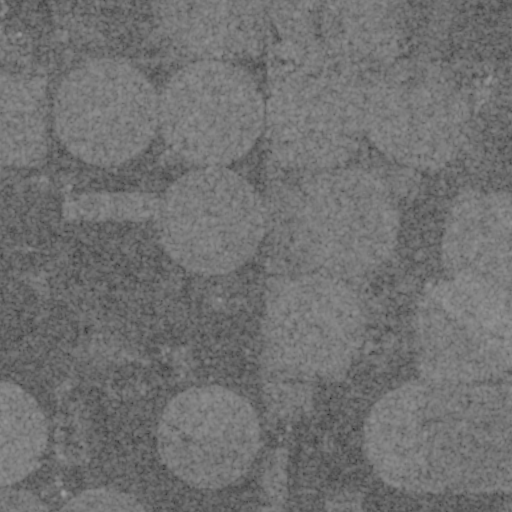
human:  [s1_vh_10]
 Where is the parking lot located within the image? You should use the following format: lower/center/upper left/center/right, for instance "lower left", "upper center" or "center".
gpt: The parking lot is located in the upper left of the image.
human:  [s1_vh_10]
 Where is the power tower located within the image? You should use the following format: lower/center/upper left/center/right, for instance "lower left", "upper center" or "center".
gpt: The power tower is located in the lower right of the image.
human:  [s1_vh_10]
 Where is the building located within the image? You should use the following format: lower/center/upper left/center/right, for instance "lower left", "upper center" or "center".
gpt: The building is located in the upper left of the image.
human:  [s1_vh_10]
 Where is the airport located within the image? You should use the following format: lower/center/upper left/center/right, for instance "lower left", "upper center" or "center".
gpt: There is no airport in the image.

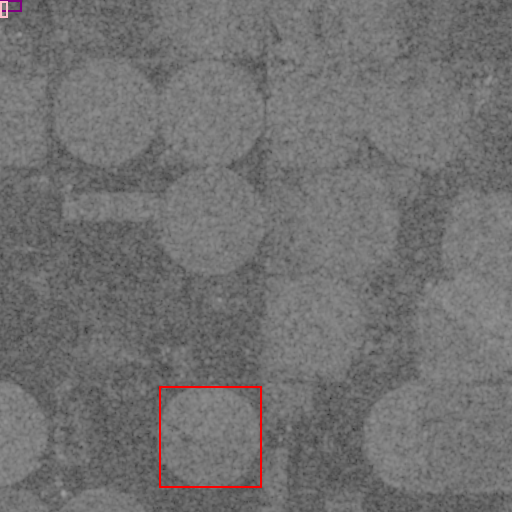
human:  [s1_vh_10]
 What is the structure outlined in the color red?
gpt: The structure outlined in red is a crop field.
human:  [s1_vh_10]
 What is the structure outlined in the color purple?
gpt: The structure outlined in purple is a parking lot.
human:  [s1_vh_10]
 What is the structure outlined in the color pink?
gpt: The structure outlined in pink is a building.
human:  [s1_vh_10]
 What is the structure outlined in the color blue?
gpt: There is no blue outline.